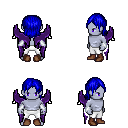
a pixel art fantasy rpg character, male body template, dark elf, purple skin, purple wings, white pants, blue long bangs hairstyle, white cloth bracers, brown shoes, four views (front, back, left, right), 2x2 character sprite sheet, small pixel art, hard edges, no anti-aliasing